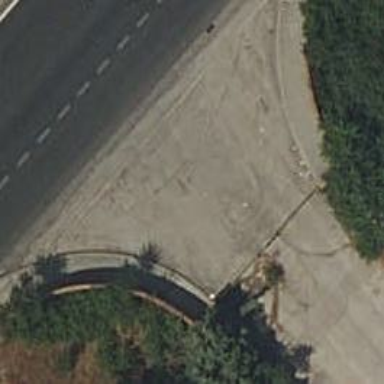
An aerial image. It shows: Unmarked road crossing.